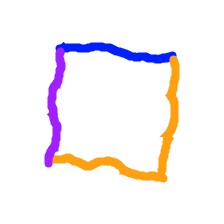
Shape: square